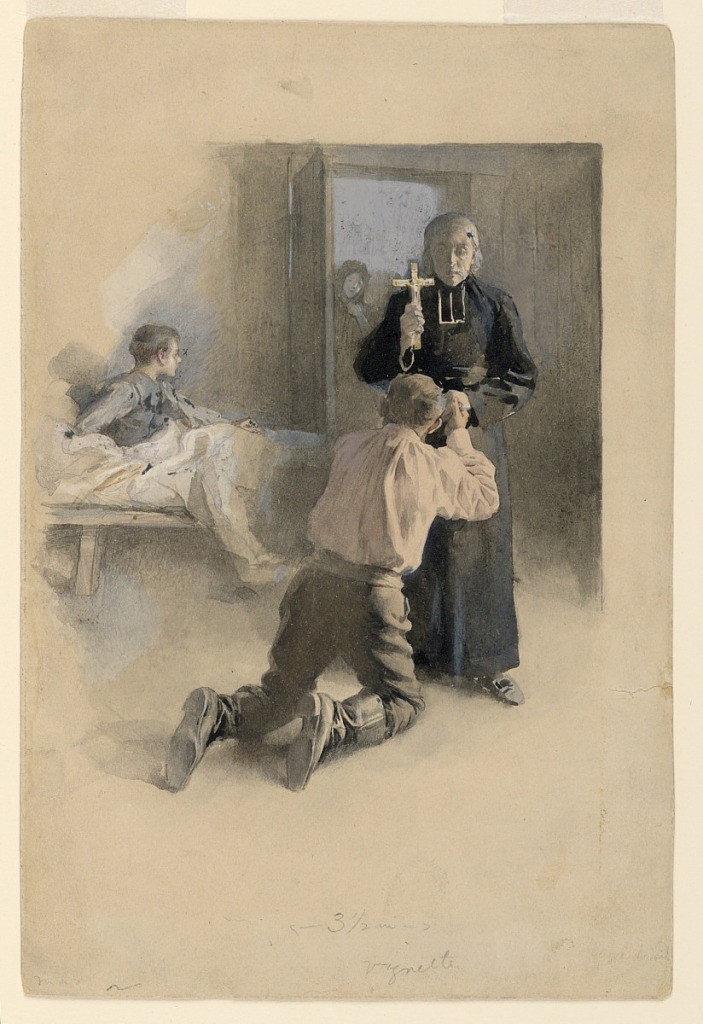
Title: On Your Knees and Swear It
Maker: Albert Lynch, French, 1851 - after 1900
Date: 1894
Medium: Brush and grey, rose, blue, white and black watercolors, with graphite, on illustration board
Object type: Drawing
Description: A young man kneels before a priest who holds a crucifix before him. In the background, another young man in bed and a figure standing in the doorway.